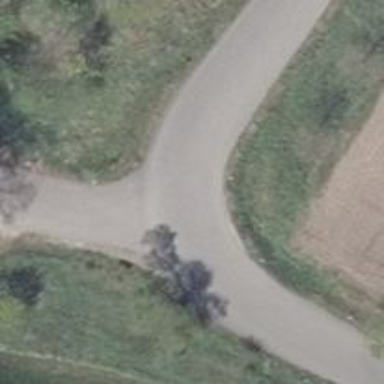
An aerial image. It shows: Residential road with asphalt surface.